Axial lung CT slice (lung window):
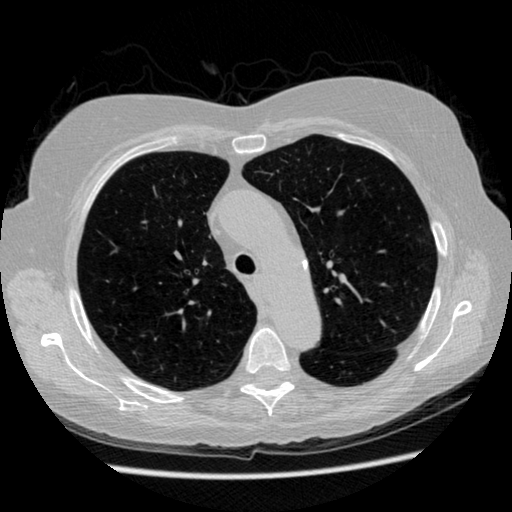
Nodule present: no